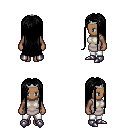
a pixel art fantasy rpg character, female body template, human, dark skin, white tunic, white pants, black extra-long hairstyle, silver tiara, metal boots, four views (front, back, left, right), 2x2 character sprite sheet, small pixel art, hard edges, no anti-aliasing